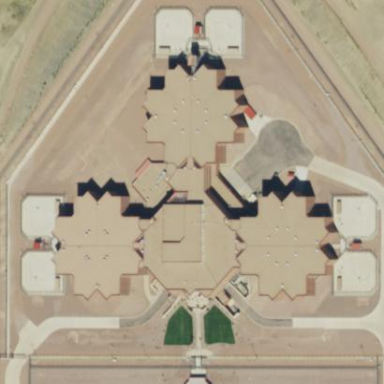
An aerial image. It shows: Prison with surrounding fence.